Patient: sex M, age 32
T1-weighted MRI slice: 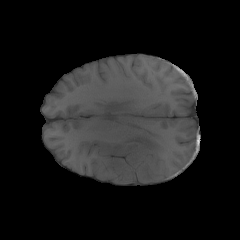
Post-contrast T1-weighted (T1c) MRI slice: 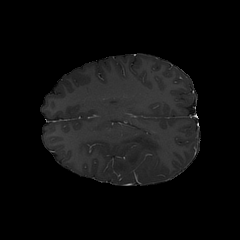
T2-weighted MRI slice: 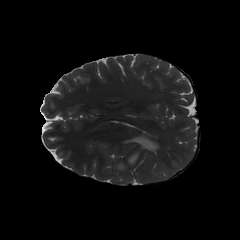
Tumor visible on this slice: yes
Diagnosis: Astrocytoma, IDH-mutant
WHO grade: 2